Question: In our chat app we want to use cool new Library <URL> to update chat on database changes. Since our chat has endless scrolling, and chat room can have very big list of messages, we want to split ArrayList supplied to Chat ListView adapter into two lists. Check graphic for the idea.

1. We want to set point in database above which, old messages will be queried by normal SQLite queries. And below that point we want set SQLBrite, that will bring us fresh messages added to database.
2. Each part should populate its corresponding ArrayList. And two arrayLists should be combined in one adapter.
My question is it possible to do? If yes how we can combine and handle two dynamic ArrayLists in single adapter?
1. I need to keep chat scroll position during from resetting, and no flickers during ArrayLists update.
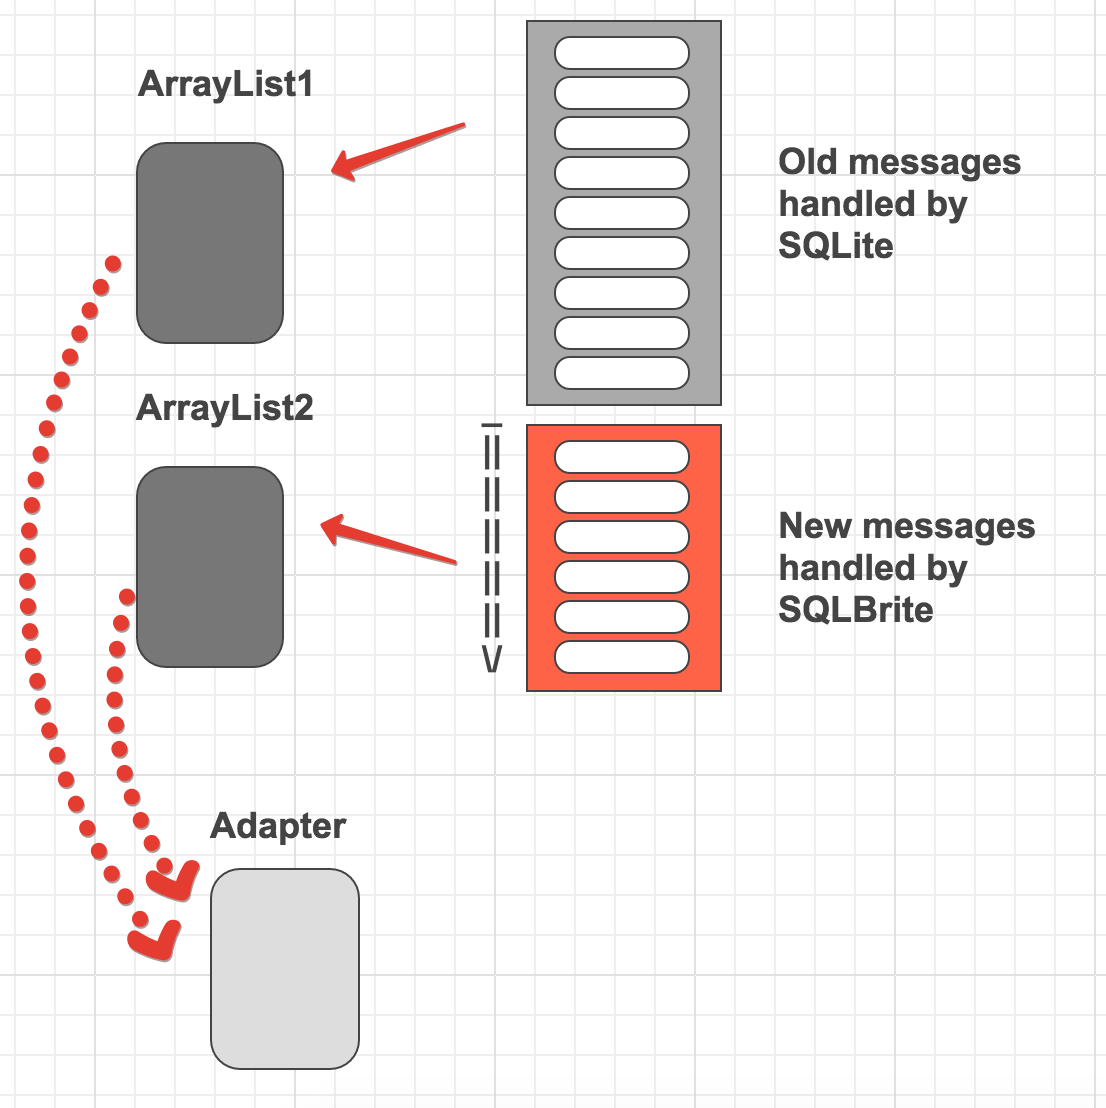
Answer: 1.With the help of generics you can handle two arraylist with single ArrayList.
For example in adapter :
'''
setListData(ArrayList<T> pListData)
{
mListData=pListData;
}
'''
In View
'''
getView(int position, View convertView, ViewGroup parent){
T commonModel= getItem(position);
if(T instanceof ArrayListOneModel){
ArrayListOneModel model1=(ArrayListOneModel)T;
do stuf for first arraylit...
}
}
'''
1. If you are using same model you can set a type (enum ) for both arraylist & during showing time you can check that.
3.Otherwise you can first add old data in arraylist & then using collection
add 2nd latest message list in it. then
'''
adapter.notifyDataSetChanged()
'''
will set first old message then will set latest message in your list
In second approach if you have different models for both arraylist then contain an enum in both model as a setter getter.
'''
public enum eType{
FIRST_LIST_TYPE,SECOND_LIST_TYPE
}
'''
During Fetching data from different DB's set Type in model.
e.g
'''
public class model{
private enum eType;
'''
// other setter getter value from your DB
/**
* Setter getter:
*/
'''
public void seteType(enum eType)
{
this.eType = eType;
}
public enum geteType()
{
return eType;
}
}
'''
During fetching data set Type e.g.
'''
Model model = new Model();
model.seteType(eType.FIRST_LIST_TYPE) ;
//same for 2nd db.
& simply check type inside getView() according to your requirement.
'''